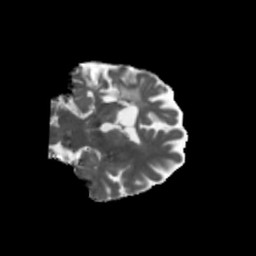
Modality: MD
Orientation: coronal
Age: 53
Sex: female
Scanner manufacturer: siemens
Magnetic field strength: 3 T
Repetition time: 5.47 s
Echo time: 0.0854 s